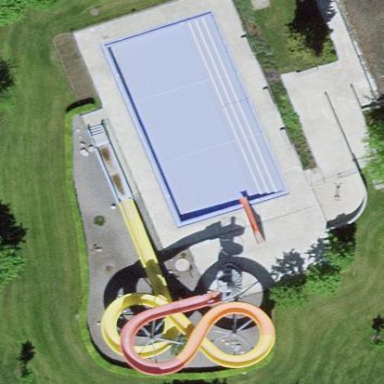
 perfect for swimming and other water activities."